Field crop: maize
Growth stage: 2
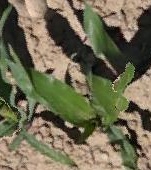
Species: maize